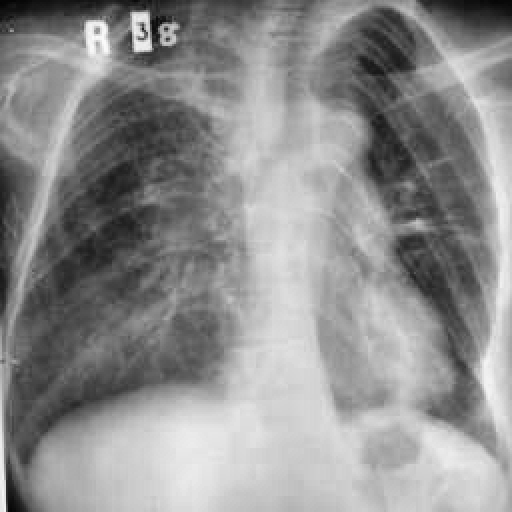
Finding: TUBERCULOSIS